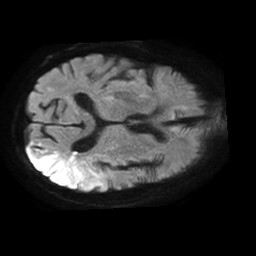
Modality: TRACE
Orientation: axial
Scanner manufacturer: philips
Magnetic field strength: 1.5 T
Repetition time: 3.506 s
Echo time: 0.07078 s